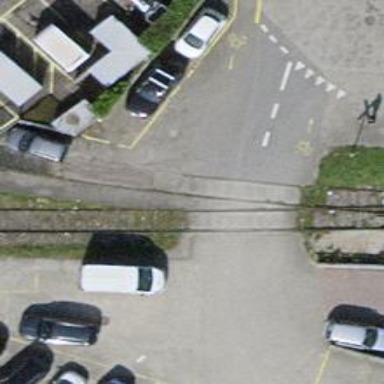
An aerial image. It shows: Level crossing along the railway.